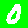
Digit: 0